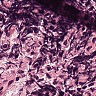
Metastatic tissue present: no